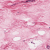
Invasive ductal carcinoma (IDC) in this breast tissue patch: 0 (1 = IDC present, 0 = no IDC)